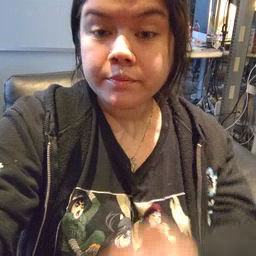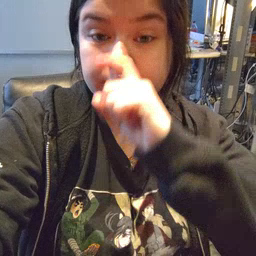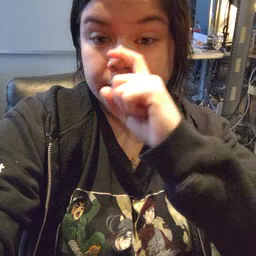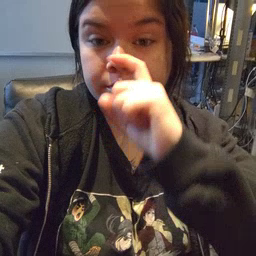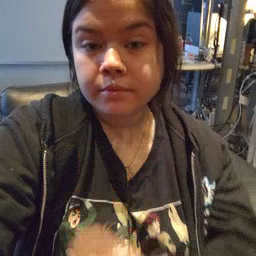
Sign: doll